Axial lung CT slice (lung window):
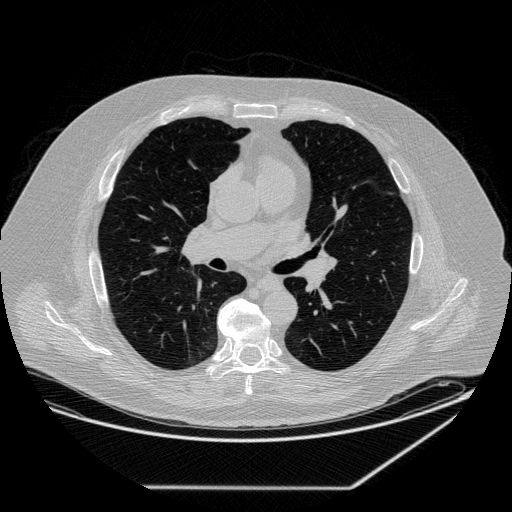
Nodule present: no